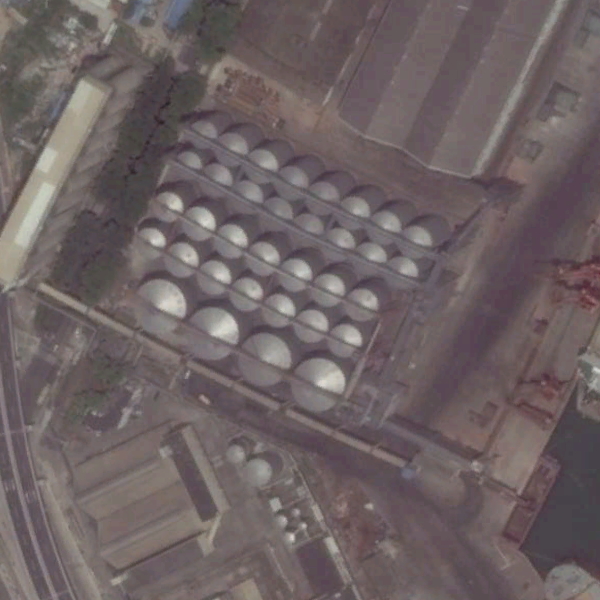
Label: StorageTanks